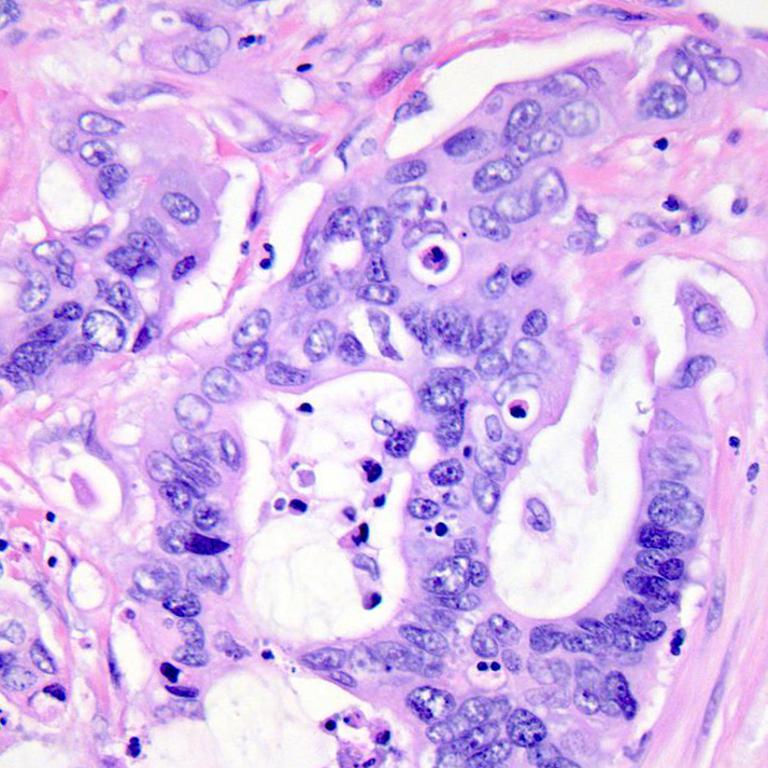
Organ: colon
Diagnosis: adenocarcinomas